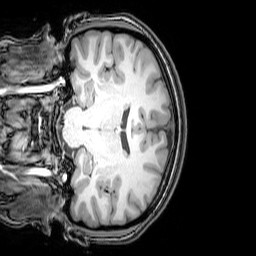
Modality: T1w
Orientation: coronal
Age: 23
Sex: female
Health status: healthy
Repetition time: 0.081 s
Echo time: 0.037 s